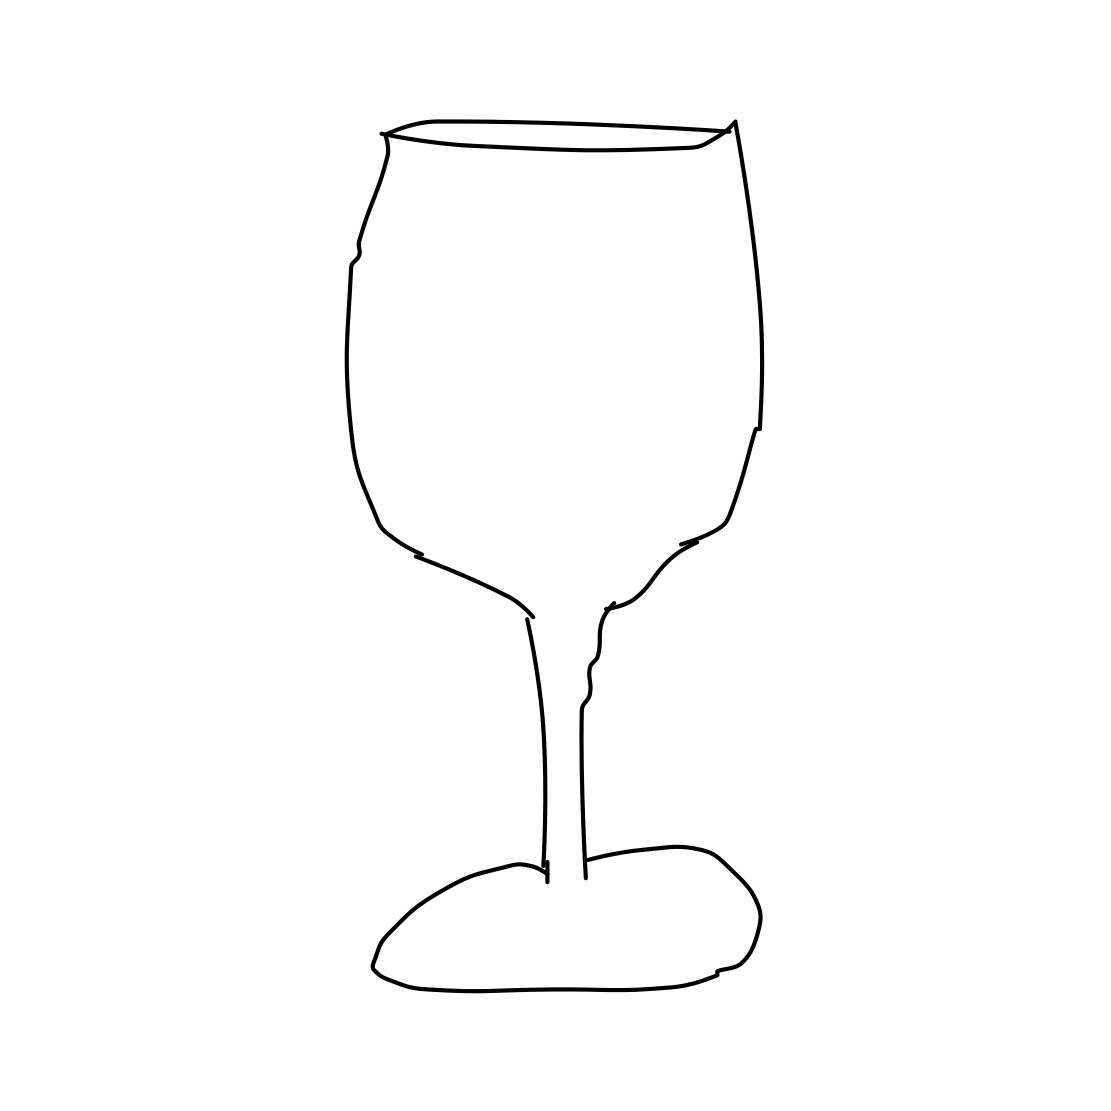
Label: wineglass